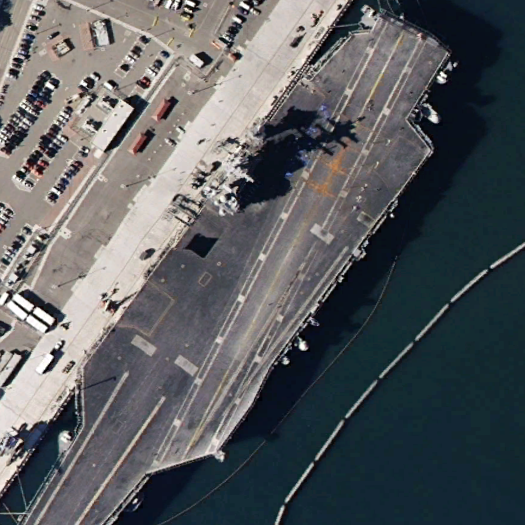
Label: aircraft_carrier